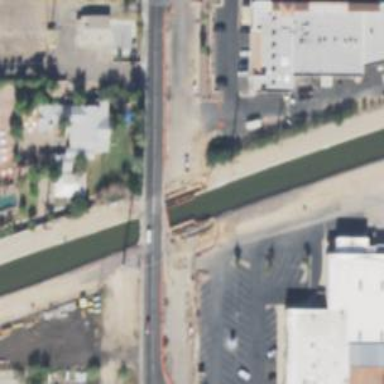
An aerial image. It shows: Canal.